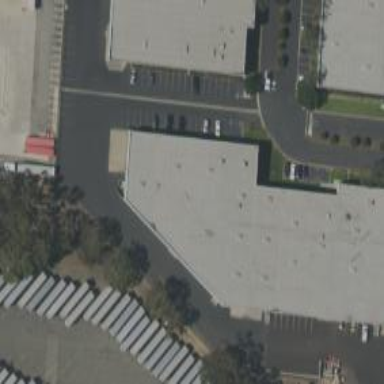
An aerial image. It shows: Warehouse.